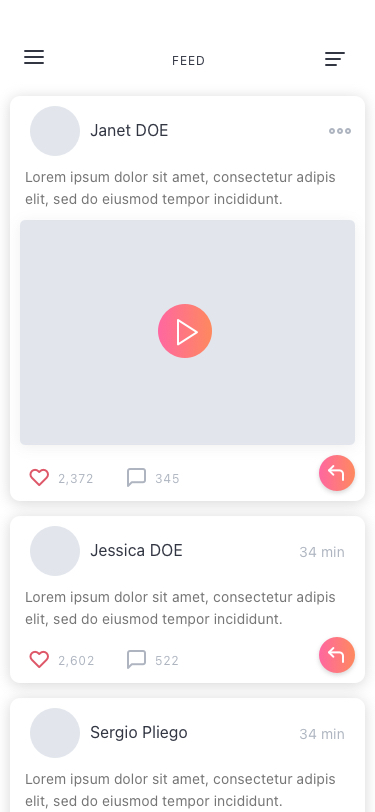
Text in this UI design:
Lorem ipsum dolor sit amet, consectetur adipis elit, sed do eiusmod tempor incididunt.
34 min
Sergio Pliego
522
2,602
Lorem ipsum dolor sit amet, consectetur adipis elit, sed do eiusmod tempor incididunt.
34 min
Jessica DOE
345
2,372
Lorem ipsum dolor sit amet, consectetur adipis elit, sed do eiusmod tempor incididunt.
Janet DOE
FEED